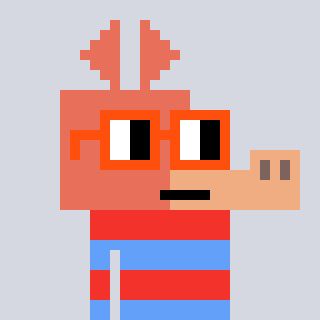
a pixel art character with square orange glasses, a aardvark-shaped head and a blue-colored body on a cool background